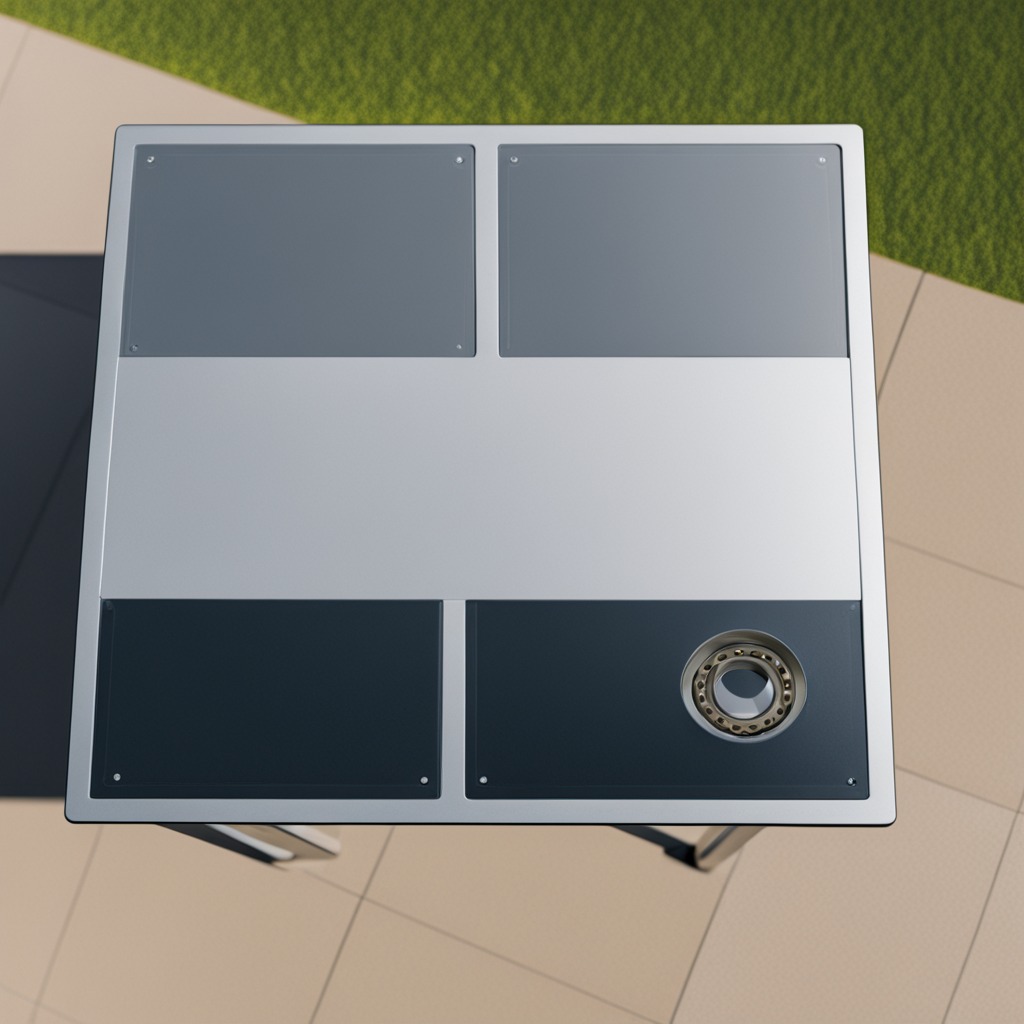
A metal ball bearing lies on the table.